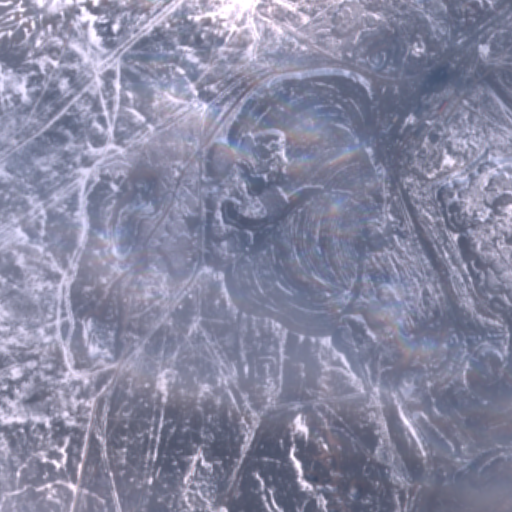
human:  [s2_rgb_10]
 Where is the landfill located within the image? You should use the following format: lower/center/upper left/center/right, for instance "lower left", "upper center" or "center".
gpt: The landfill is located in the upper right of the image.
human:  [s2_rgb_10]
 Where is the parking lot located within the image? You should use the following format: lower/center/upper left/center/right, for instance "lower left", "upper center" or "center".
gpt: The parking lot is located in the upper right of the image.
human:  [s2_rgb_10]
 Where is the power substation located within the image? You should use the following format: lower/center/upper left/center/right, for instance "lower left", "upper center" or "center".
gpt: The power substation is located in the upper right of the image.
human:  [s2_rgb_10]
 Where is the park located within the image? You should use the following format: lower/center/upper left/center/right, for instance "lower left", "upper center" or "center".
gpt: There is no park in the image.